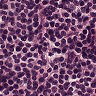
Metastatic tissue present: no